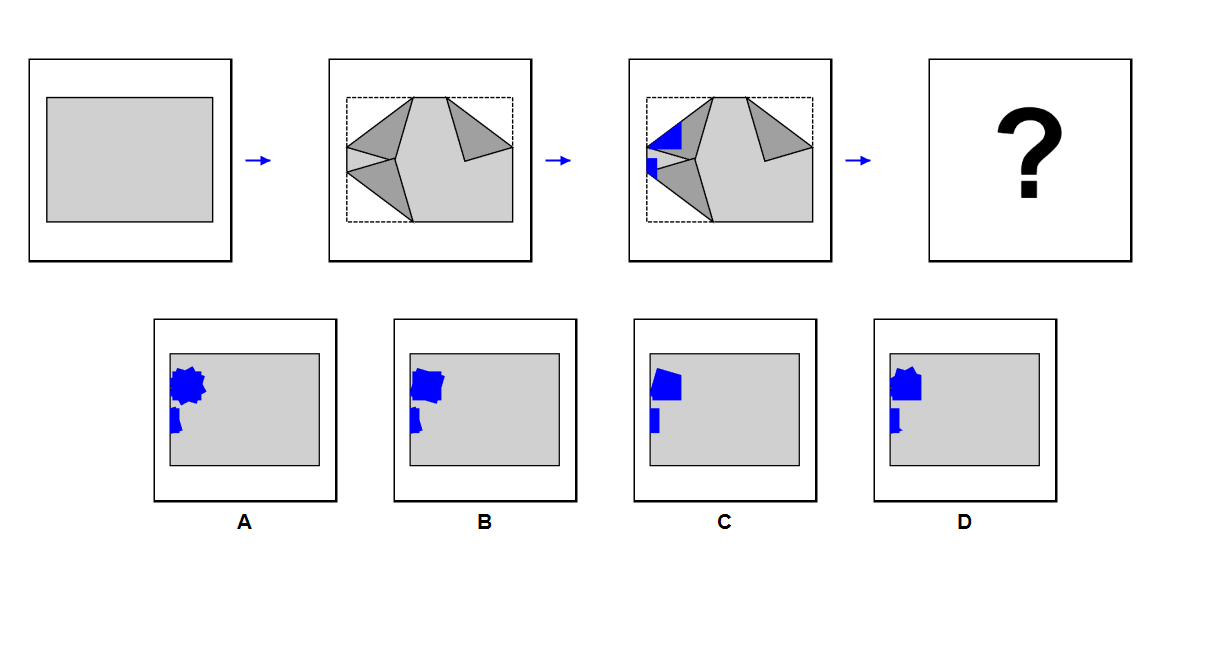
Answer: C